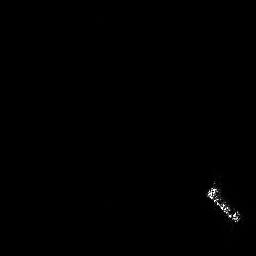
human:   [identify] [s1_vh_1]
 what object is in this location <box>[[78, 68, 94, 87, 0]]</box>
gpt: <ref>1 large ship at the bottom right</ref>